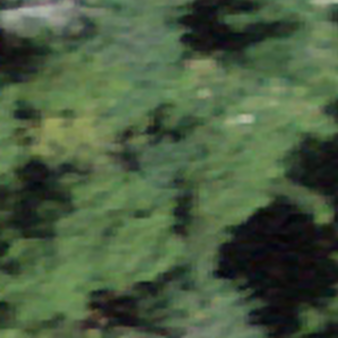
Label: other